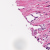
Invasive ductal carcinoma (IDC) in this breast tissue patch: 0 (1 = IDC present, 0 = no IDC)